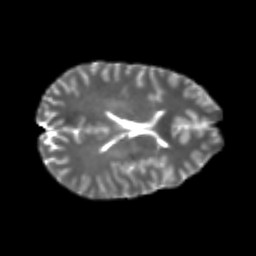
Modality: T2w
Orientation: axial
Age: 22
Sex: male
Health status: healthy
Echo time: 0.074 s